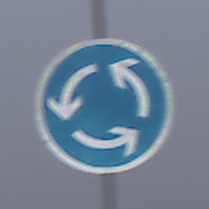
Verkehrszeichen: Kreisverkehr
Umgebung: Outdoor, RoadRail
Tageszeit: MorningAfternoon
Wetter: Overcast
Licht: Natural
Jahreszeit: NotSpecified
Kontrast: LowContrast